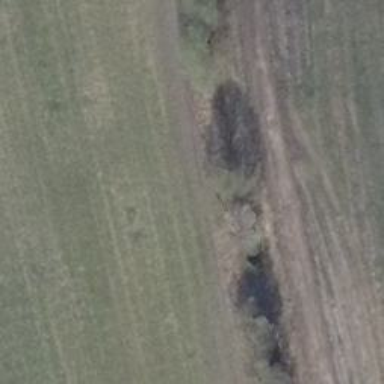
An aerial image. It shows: Row of deciduous broadleaved trees.